Question: I am playing around with RStudio and have a question about customizing my x-axis. In my current project, I want to plot the date on the X axis and the grade this certain action received on the Y.
'''
tree <- read.csv(file="D:/R_Work/average_grade.csv",head=TRUE,sep=",")
plot(tree$NUM,tree$AVG,
main="YSLOW Grades",
xlab="Date",
ylab="Grade",
xaxt="n",
yaxt="n",
ylim = c(5,0))
axis(1, at = seq(tree$DATE), las=2)
axis(2, at=1:5, labels=LETTERS[1:5])
'''
What I am trying to do as you can see from my code is plot NUM vs AVG, NUM being the number assigned with an action. However, I want NUM to show up as DATE on my actual graph x-axis. So instead of a number it will show the corresponding date. I am trying to do this with my second to last line of code but it does not work for me (not surprisingly, was just testing anything). DATE is associated with a CSV file containing data like 7.10.14 and so on.
The reason I am not simply plotting DATE vs AVG is that when I plot the date, weird horizontal lines are plotted perpendicular to my data points. I figured there is an easy work around but can't solve it myself.
Graph (with weird lines):

If anyone has any idea how to edit my x axis to coincide with my CSV data points or how to remove those lines so I can easily plot a date like the image shows that would be great.
Thanks!
Data:
DATE,AVG,NUM
7.13.14,2,1
7.14.9,2,2
7.15.10,2,3
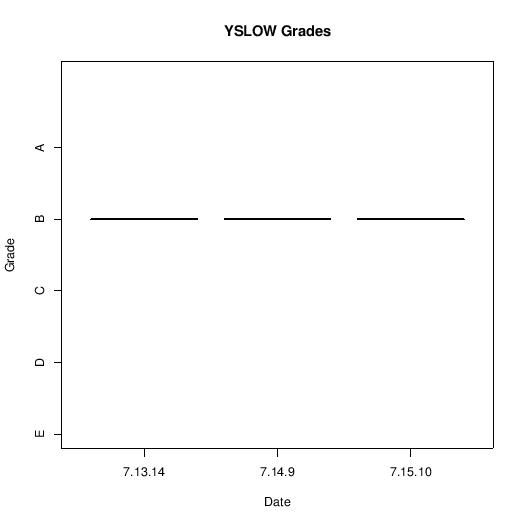
Answer: Will this help you get where you want to be?
'''
tree <- "DATE,AVG,NUM
7.13.14,2,1
7.14.9,2,2
7.16.10,2,3"
tree <- read.csv(textConnection(tree),
stringsAsFactors=FALSE)
tree$DATE_NEW <- as.POSIXct(paste0("2015.", tree$DATE),
format = "%Y.%m.%d.%H")
plot(as.numeric(factor(tree$DATE_NEW)),
tree$AVG,
main="YSLOW Grades",
xlab="Date",
ylab="Grade",
xaxt="n",
yaxt="n",
ylim = c(5,0))
axis(1, at = factor(tree$DATE_NEW),
labels = format(tree$DATE_NEW,
format = "%b %d %H:%S"))
axis(2, at=1:5, labels=LETTERS[1:5])
'''
EDITS:
The big change is that I am plotting 'as.numeric(factor(tree$DATE_NEW))'. When you plot a factor on the x-axis, R tries to plot a boxplot by default. And since you only have one observation per factor group, you see a single line (the quartiles and median are all identical).
What we needed to do to get the plot you wanted was plot the underlying numerical value of the factor. It's a bit ugly, but now the dots are all evenly spaced (ignoring the time elapsed between them) and still showing dots instead of lines.